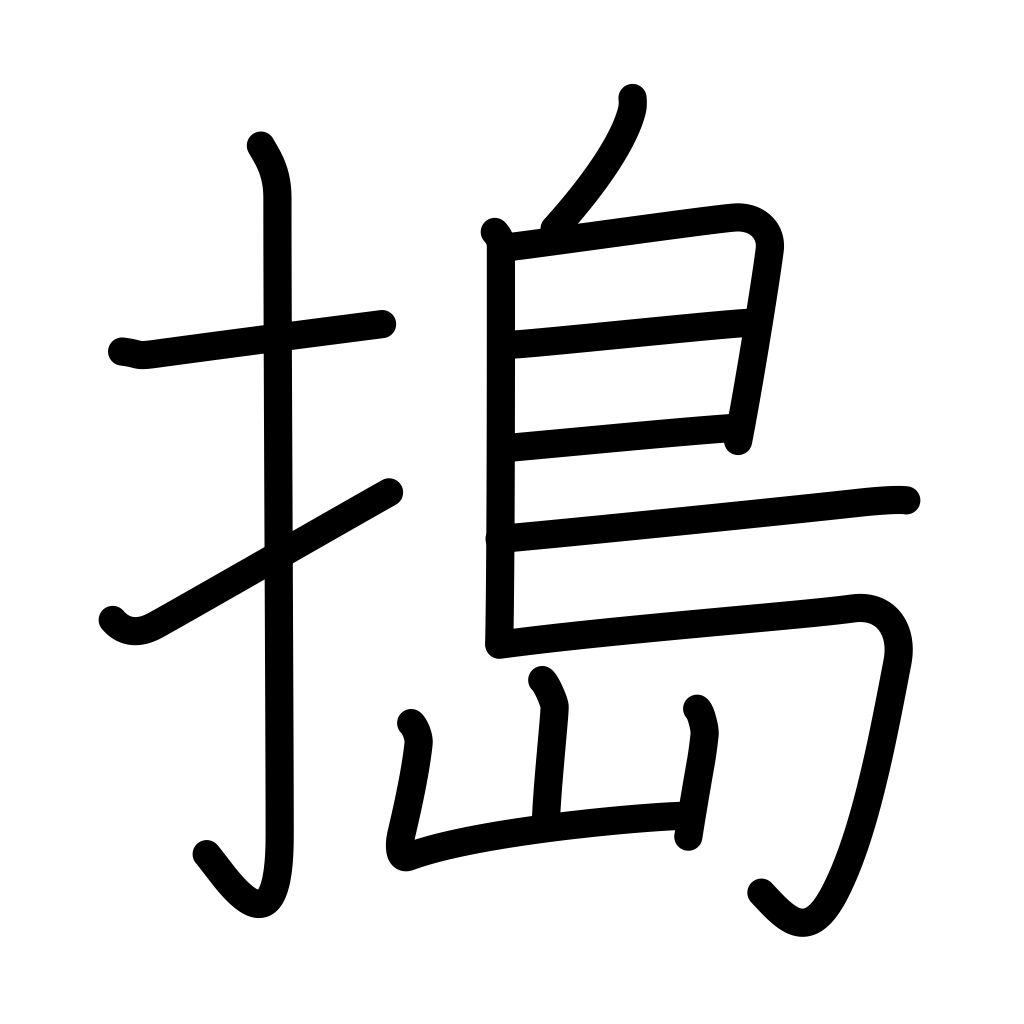
Meaning: pound, husk